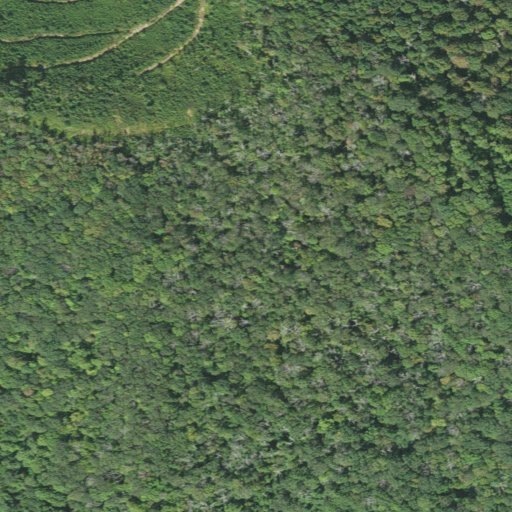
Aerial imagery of mountain in West Virginia named Boggs Knob containing deciduous forest, evergreen forest, and shrub